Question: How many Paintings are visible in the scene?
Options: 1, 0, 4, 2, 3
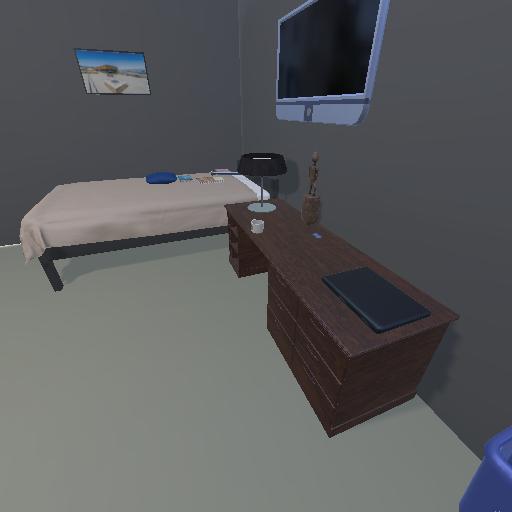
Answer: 1